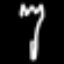
Label: fork